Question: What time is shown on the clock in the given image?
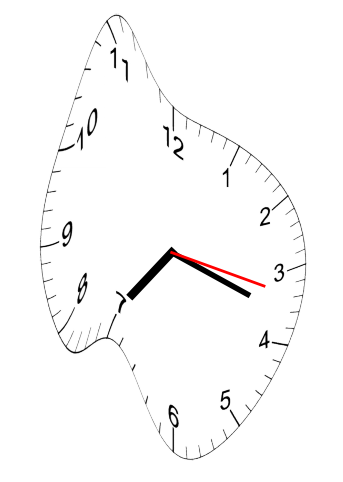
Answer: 07:18:17